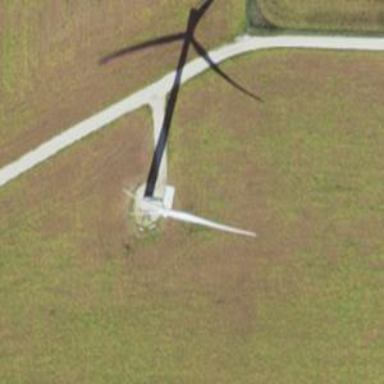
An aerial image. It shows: Wind turbine generator that utilizes wind as its source for generating electricity. It is of the horizontal axis type.